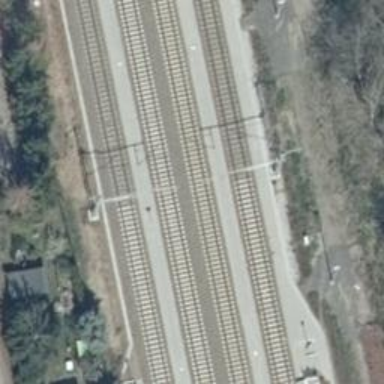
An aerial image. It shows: Railway signal.